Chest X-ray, AP view. Patient: 9 years old, sex M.
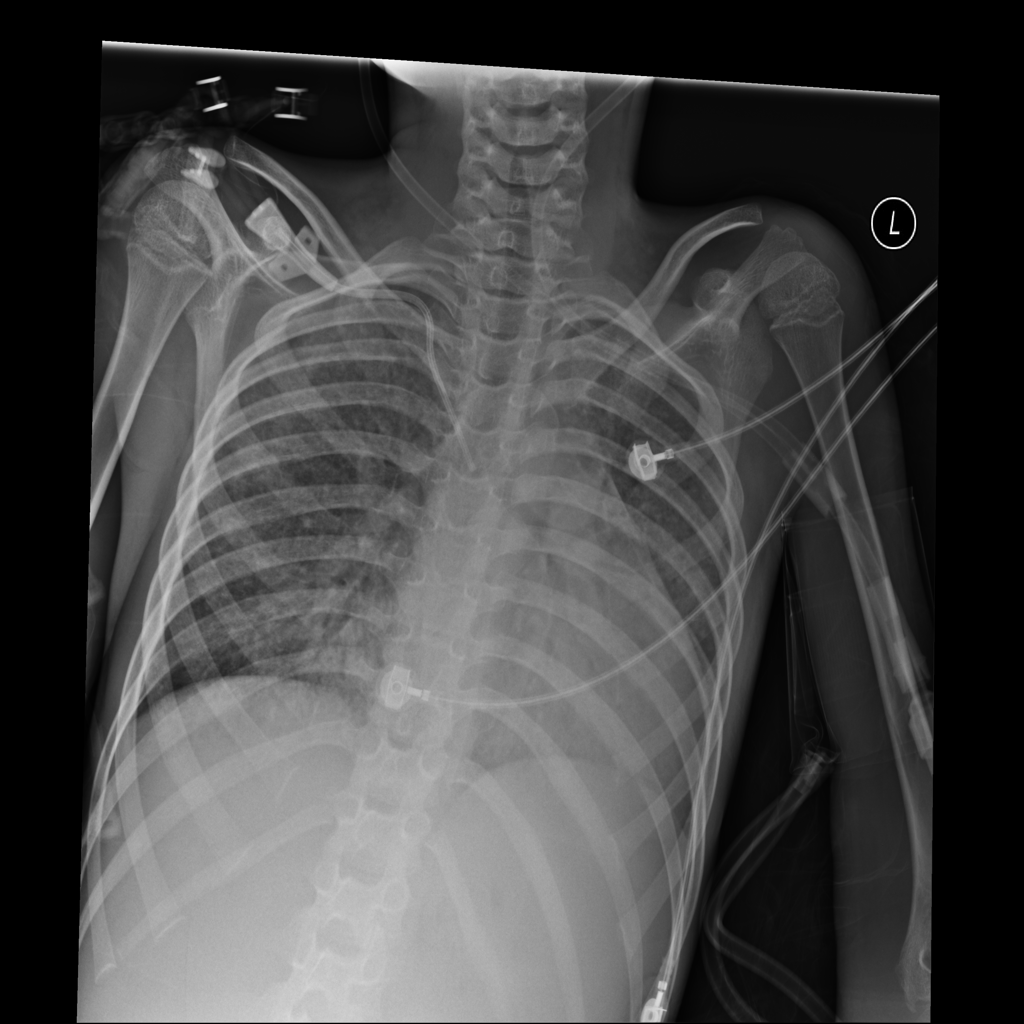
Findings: Infiltration